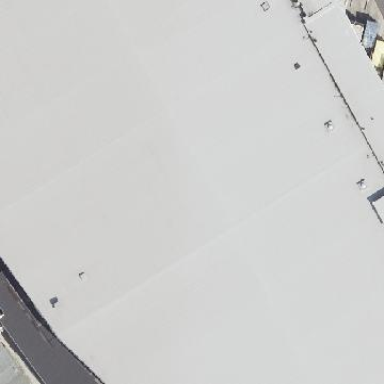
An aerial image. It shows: Warehouse with flat roof.